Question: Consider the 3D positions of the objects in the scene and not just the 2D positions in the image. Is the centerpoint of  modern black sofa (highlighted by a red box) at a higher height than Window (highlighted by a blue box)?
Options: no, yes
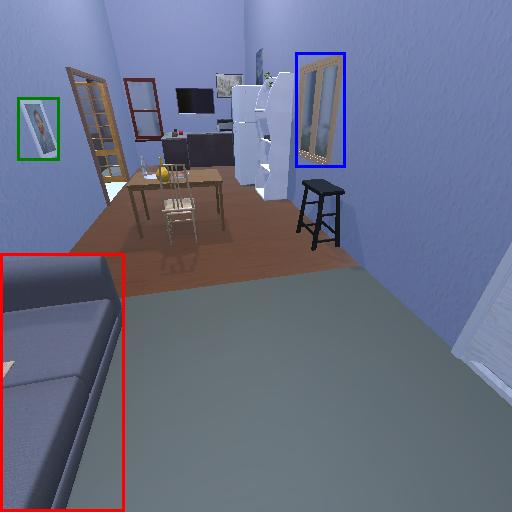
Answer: no